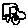
Label: car